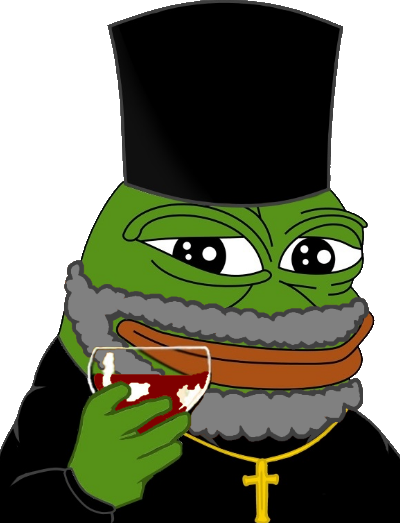
Label: 5_Pepe